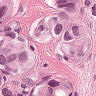
Metastatic tissue present: yes